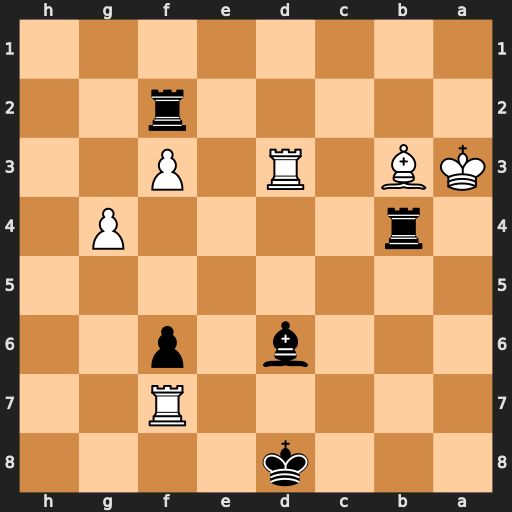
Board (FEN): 3k4/5R2/3b1p2/8/1r4P1/KB1R1P2/5r2/8
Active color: b
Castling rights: -
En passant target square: -
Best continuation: Rd4#